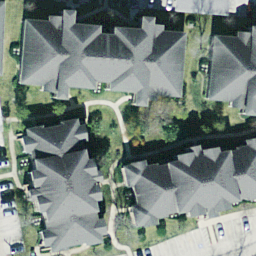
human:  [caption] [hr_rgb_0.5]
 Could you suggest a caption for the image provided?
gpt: Some houses arranged irregularly and some plants beside them .

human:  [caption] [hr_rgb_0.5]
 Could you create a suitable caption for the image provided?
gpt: There are some houses arranged irregularly and some plants arround them .

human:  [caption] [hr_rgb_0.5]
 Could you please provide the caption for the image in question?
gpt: This is a dense residential area with houses and plants .

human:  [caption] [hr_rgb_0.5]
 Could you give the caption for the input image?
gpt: It is a dense residential area with lots of houses arranged irregularly .

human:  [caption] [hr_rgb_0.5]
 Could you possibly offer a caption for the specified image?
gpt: Lots of houses arranged irregularly in the dense residential area .